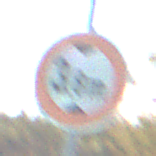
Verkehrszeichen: TatsaechlicheHoehe
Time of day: MorningAfternoon
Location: Outdoor (Nature)
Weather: Clear
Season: Autumn
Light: Natural